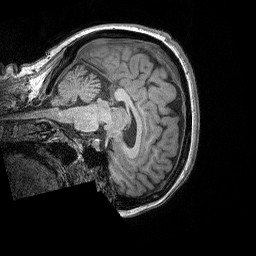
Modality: T1w
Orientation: sagittal
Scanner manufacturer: siemens
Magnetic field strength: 3 T
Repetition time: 2.3 s
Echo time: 0.00298 s